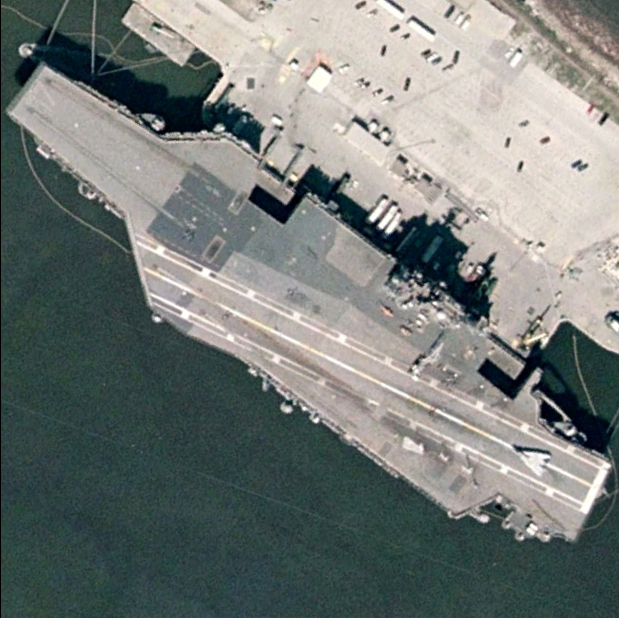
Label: KittyHawk-class_aircraft_carrier